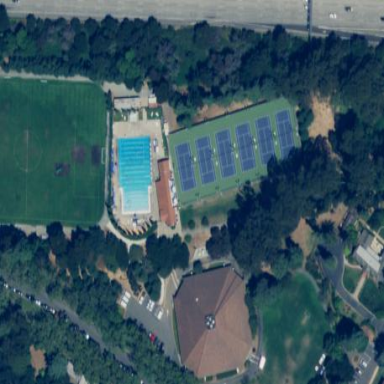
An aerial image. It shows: Tennis court in leisure pitch.